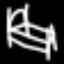
Label: bed